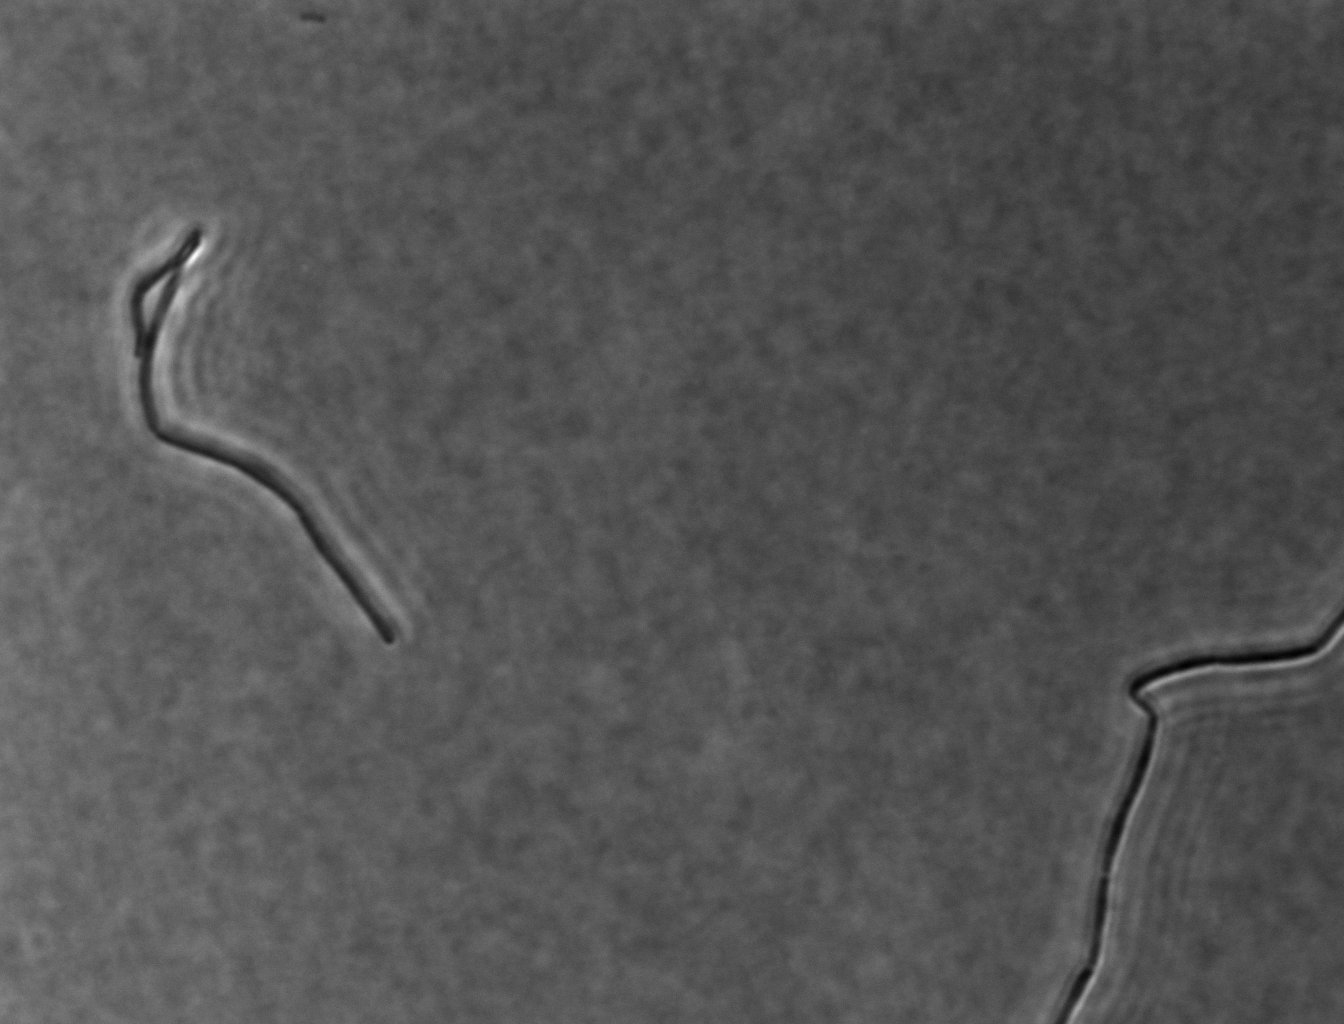
Defocused phase contrast microscopy, 60x objective, 3 h incubation